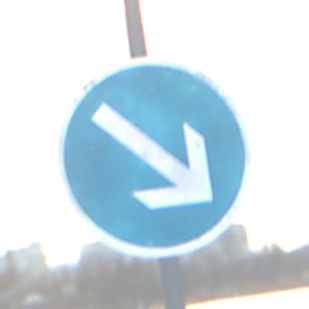
Verkehrszeichen: VorgeschriebeneVorbeifahrtRechts
Umgebung: Outdoor, Nature
Tageszeit: SunriseSunset
Wetter: PartlyCloudy
Licht: Natural
Jahreszeit: NotSpecified
Kontrast: LowContrast